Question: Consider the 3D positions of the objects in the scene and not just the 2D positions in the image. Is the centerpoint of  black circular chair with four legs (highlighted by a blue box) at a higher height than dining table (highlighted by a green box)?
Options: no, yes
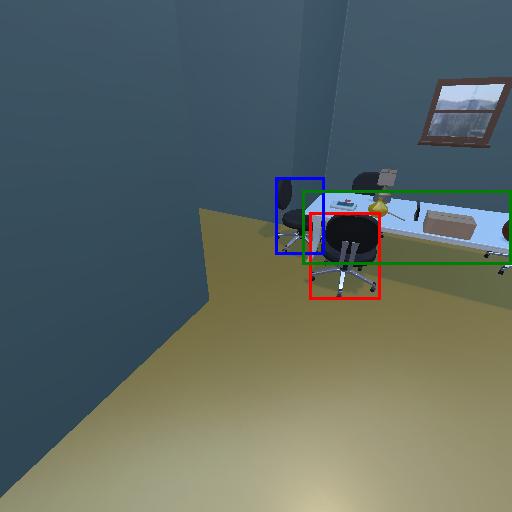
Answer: no